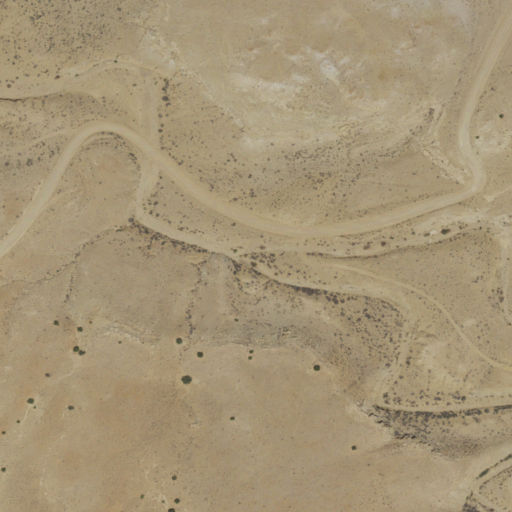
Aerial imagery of valley in New Mexico named Running Edge Canyon containing shrub and grassland